Question: I need to make a Pie Chart and Bar graph using Perl. I need to make two graphs something like below using Perl
Which libraries I can use here? As Previously I was trying to work with 'Chart Clicker' and I was not able to make that work. There was some error coming up in some Modules. I posted same question few weeks back and nobody has answered yet <URL>.
So that is the reason I was looking for some simple libraries from which I can draw the above two graphs in Perl
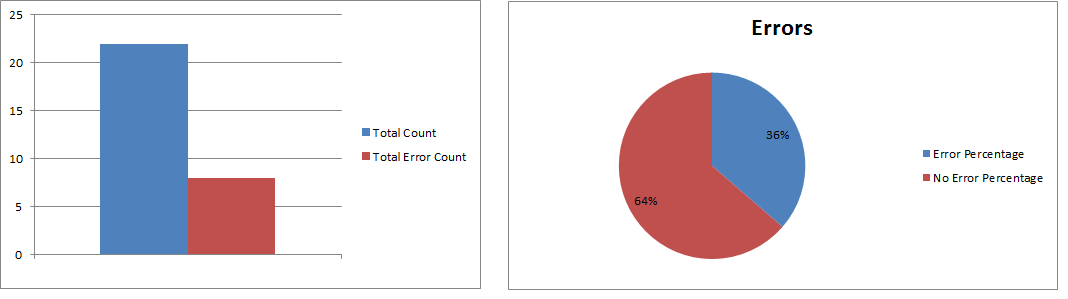
Answer: Have a look at <URL> - Graph Plotting Module for Perl 5, would be useful for you.